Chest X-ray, PA view. Patient: 28 years old, sex M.
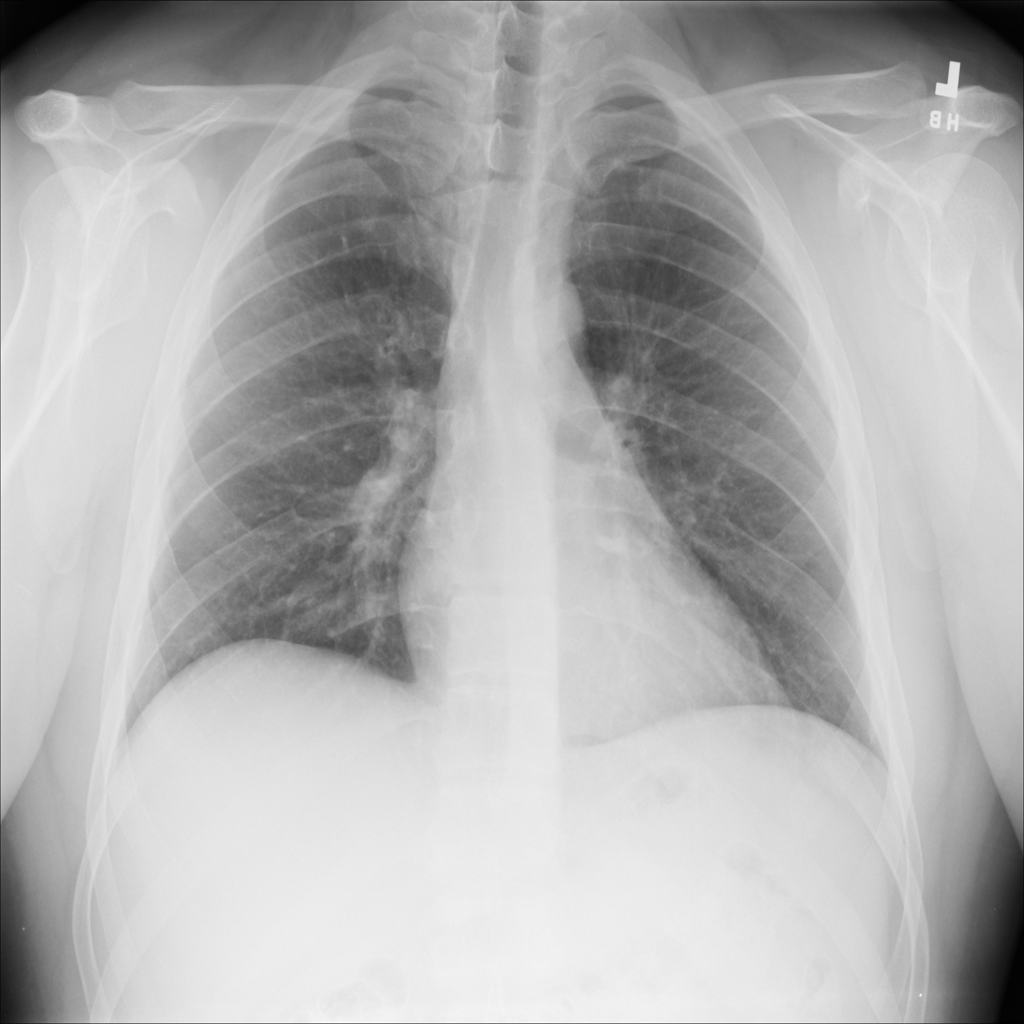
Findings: No Finding